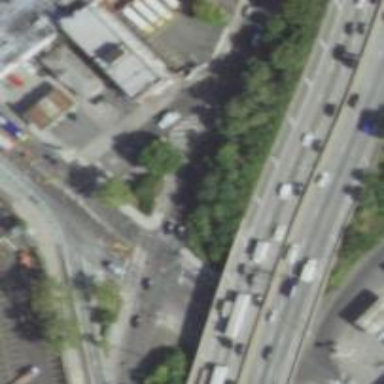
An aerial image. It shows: Traffic island located on footway.